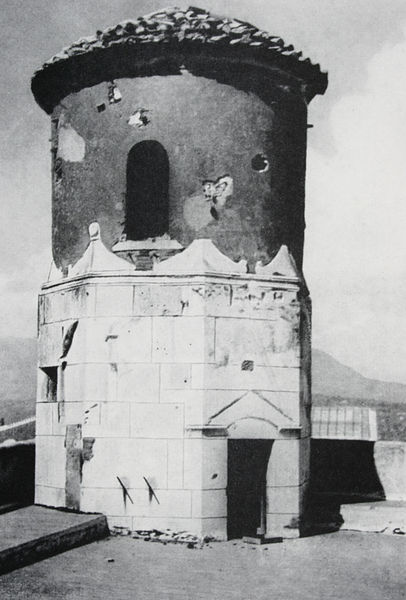
Titel: Nachbildung eines der Capuaner Brückentürme auf der Dachterrasse des Palazzo Pretorio in Benevent
Standort: Benevento
Institution: Palazzo Pretoria
Schlagwörter: berg, himmel, meer, schatten, weiß, wolken, dreieck, landschaft, stadt, fenster, grau, licht, schwarz, tür, blick, dach, alt, architektur, stein, steine, ferne, hütte, sonne, boden, wald, rund, turm, aussicht, terrasse, ansicht, bogen, italien, berge, gebirge, dorf, giebel, mauer, platz, kuppel, schaden, treppe, aufgang, stufe, podest, tor, foto, fotografie, photographie, wei, eingang, nische, ruine, burg, eckig, rundfenster, mauerwerk, loch, schwarzweiß, löcher, photo, kaputt, öffnung, gesims, putz, griechenland, platten, aufnahme, oktogon, schindeln, rundbau, bogenfenster, schwarzwei, mauersteine, rundturm, maritim, wachturm, lücke, schäden, beschädigt, baustile, süderopa, #rund, turmalt